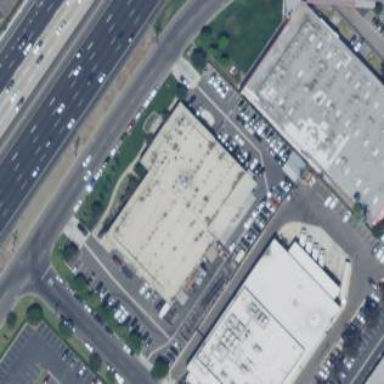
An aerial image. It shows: Retail building.